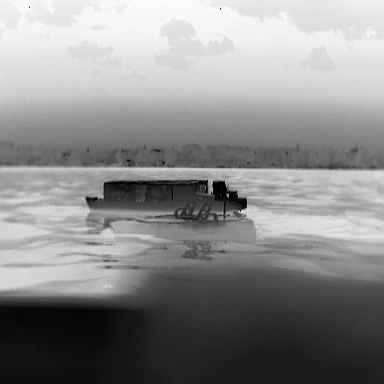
There is a fishing_boat in the infrared image.